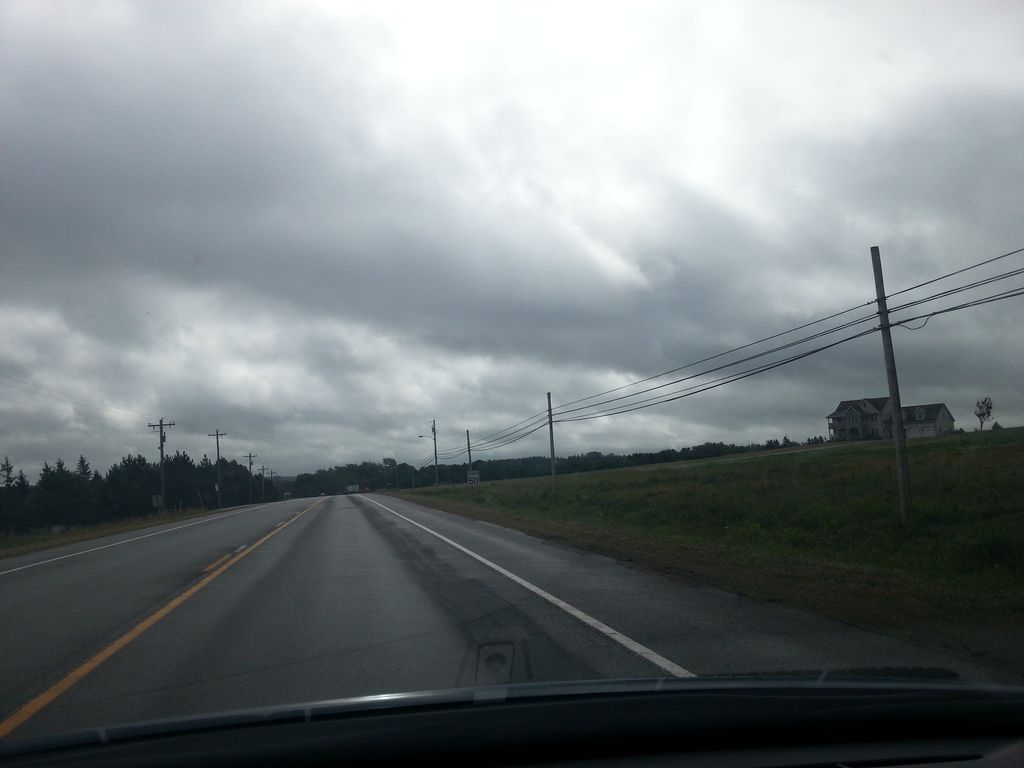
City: charlottetown